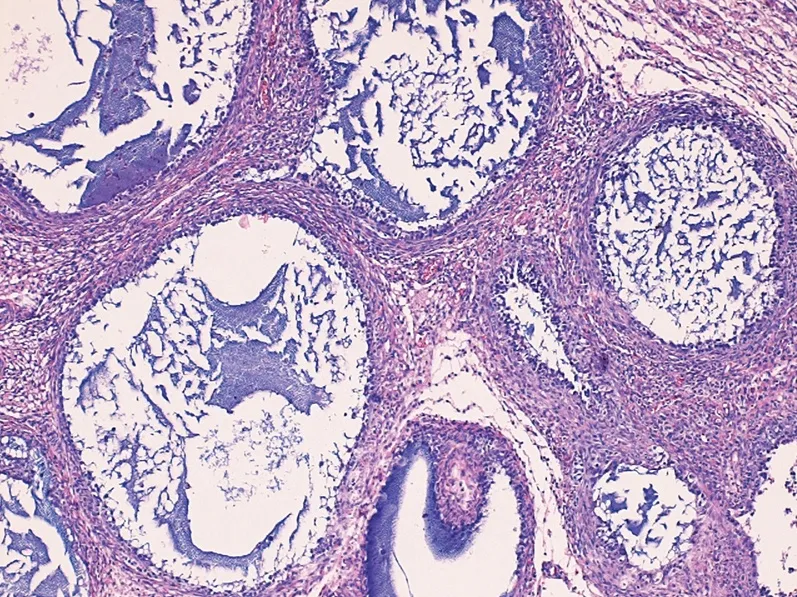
Multiple variably sized follicles containing basophilic material and lined by one to several layers of cells with pale cytoplasm.
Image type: pathology (h&e)